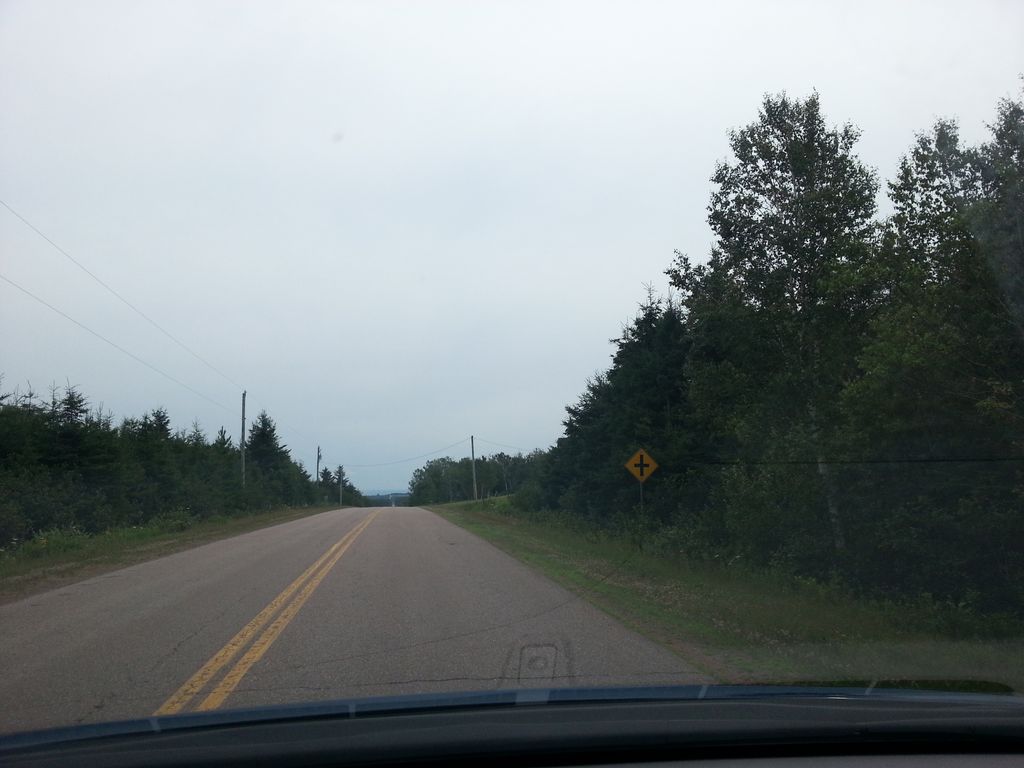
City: charlottetown